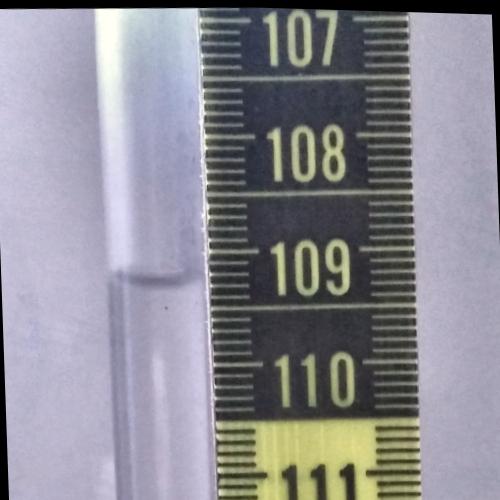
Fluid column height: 109.3 cm